Question: I'm running into some confusing behavior in an excel spreadsheet. Two columns, which we'll call A and B. A contains a "time decimal" such as 0.15 or 0.30 (fifteen or thirty minutes). I need to convert this to "normal decimal," such as 0.25 or 0.5. The values from this come from other columns in the table.
Before I can do my conversion, I need to find whether the time should be rounded to the quarter hour. I thought I'd use =MOD() to check whether the "time decimal" * 100 is evenly divisible by 15.
BUT: I'm getting inconsistent results. In Column A I have the "time decimal" and in column B I have the formula:
'''
=MOD(A1*100,15)
'''
In the following screenshot, I would expect it to give 0 in both rows, but it is not:

As far as I can tell, the data in A1 and A2 is identical. All of the four visible cells are of Type "Number."
Is there something going on behind the scenes that I don't know about? Is there a way I can force the correct behavior?
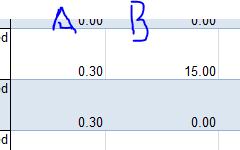
Answer: The likeliest reason is that the first one is not exactly 0.30, but 0.299999 for example. That would make the result of 'MOD(xx*100,15)' 14.99999, which shows as 15.00 if you only show 2 decimals.